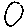
Label: circle